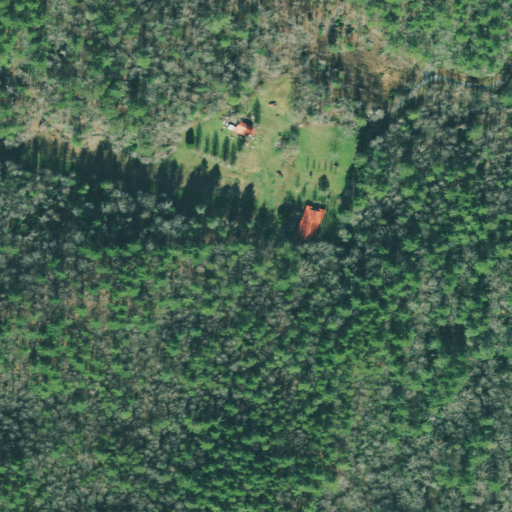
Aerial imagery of valley in Georgia named Williamson Cove containing mixed forest, evergreen forest, open development, deciduous forest, and pasture